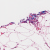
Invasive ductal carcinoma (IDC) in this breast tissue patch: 0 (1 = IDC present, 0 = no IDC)